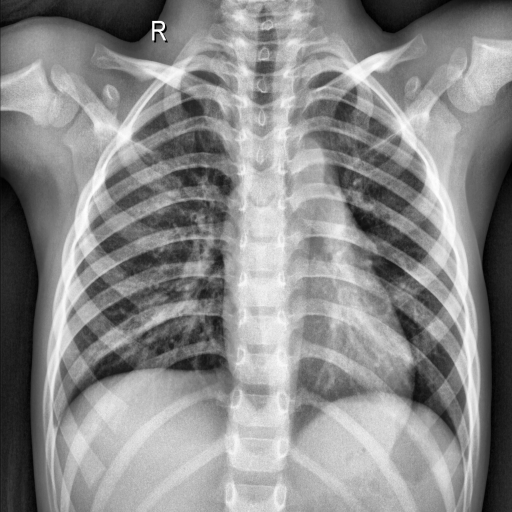
Finding: NORMAL